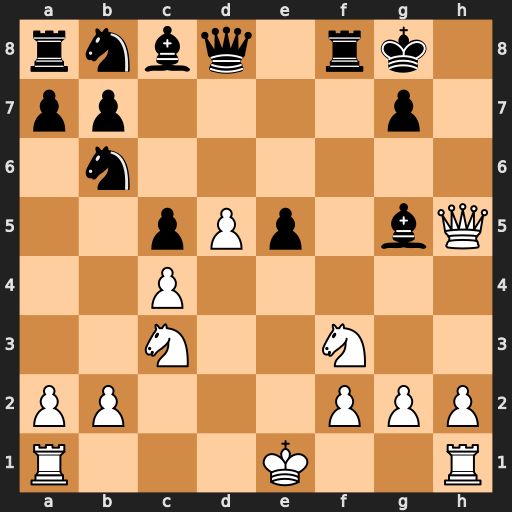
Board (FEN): rnbq1rk1/pp4p1/1n6/2pPp1bQ/2P5/2N2N2/PP3PPP/R3K2R
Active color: w
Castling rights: KQ
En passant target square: -
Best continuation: Nxg5 Bf5 g4 Qf6 gxf5